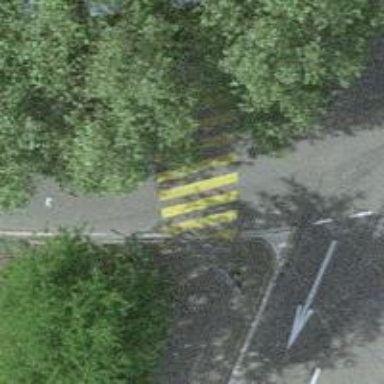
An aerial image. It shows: Road crossing with traffic signals.